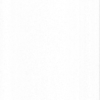
Label: dusty